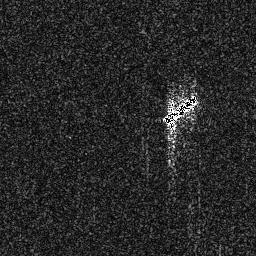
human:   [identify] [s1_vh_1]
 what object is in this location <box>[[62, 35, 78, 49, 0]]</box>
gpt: <ref>1 medium ship at the right</ref>